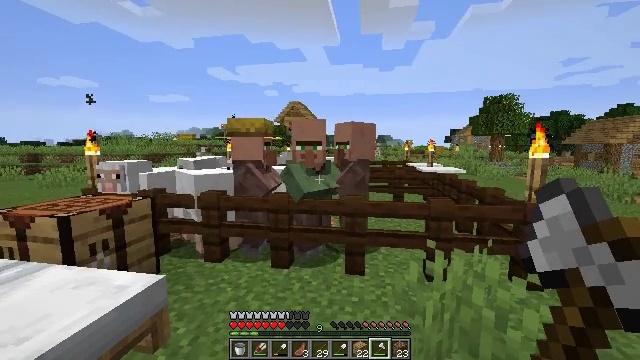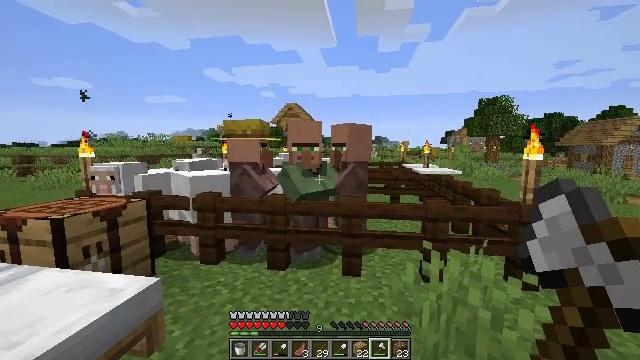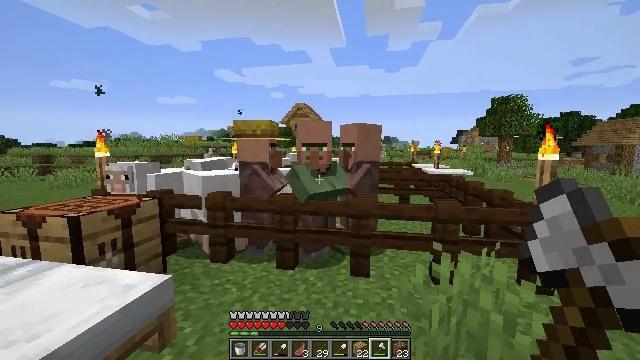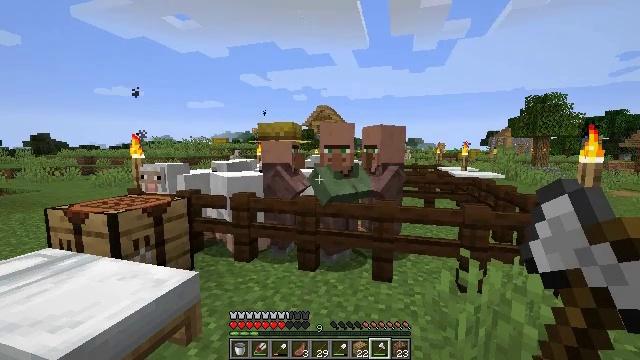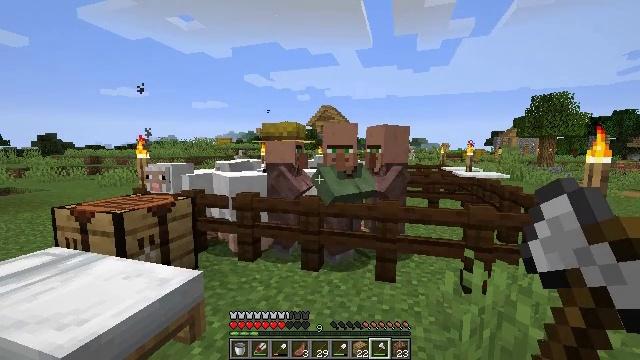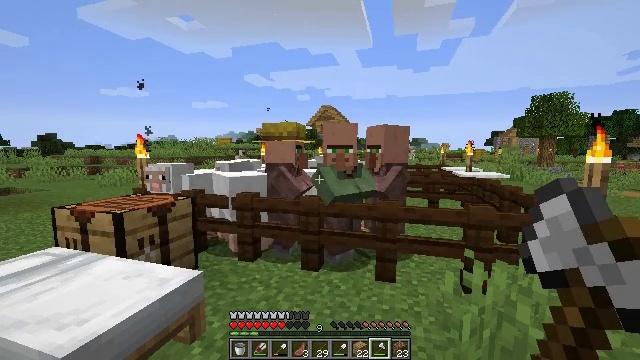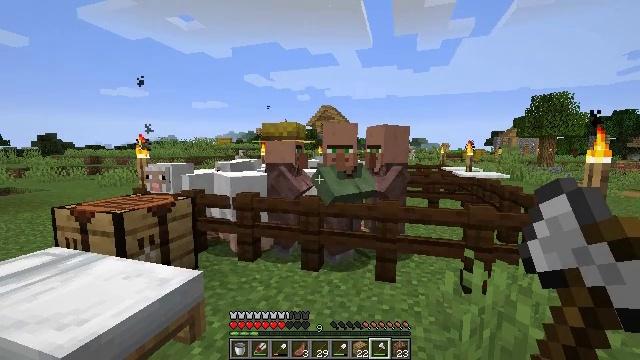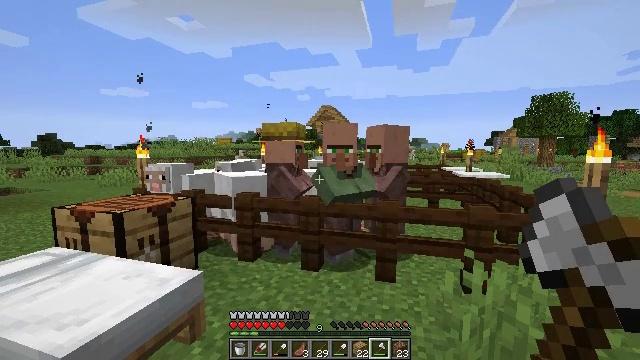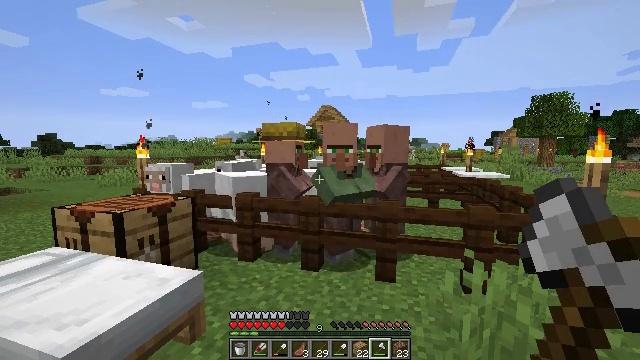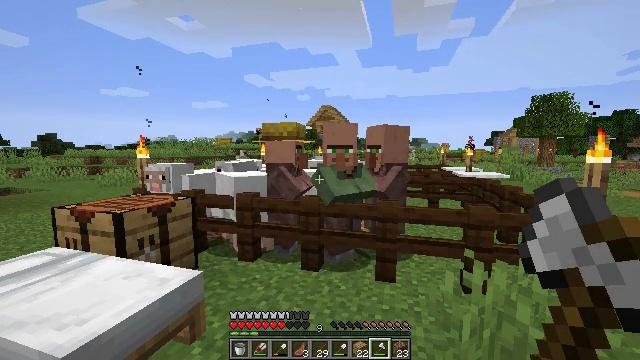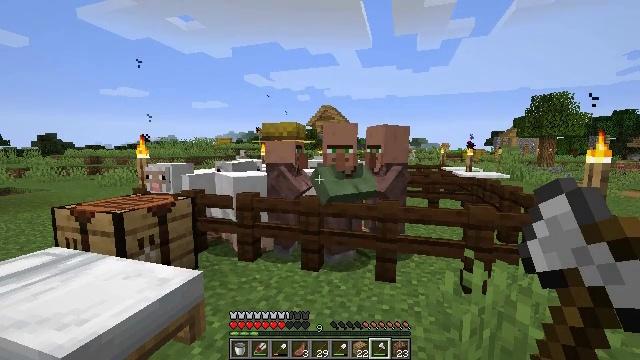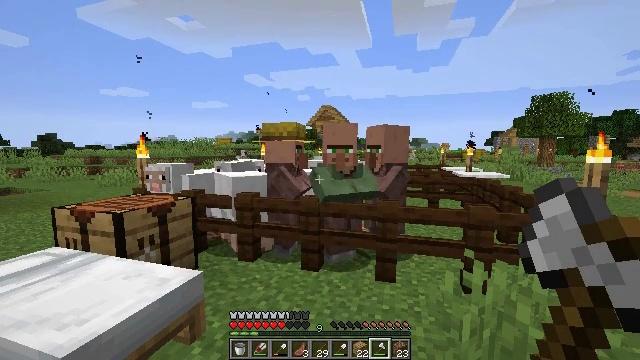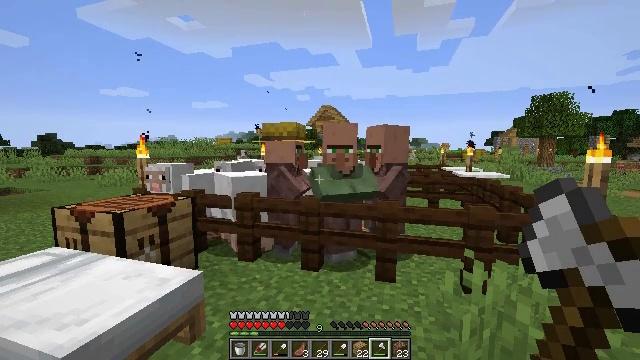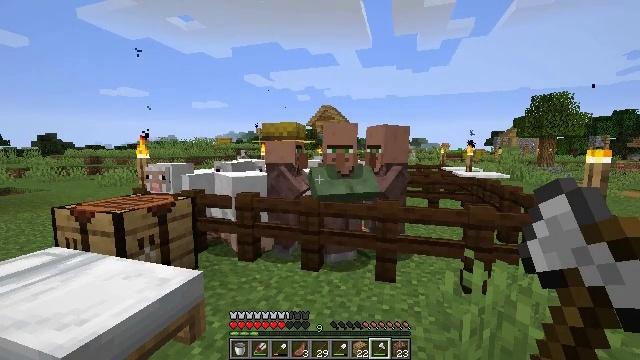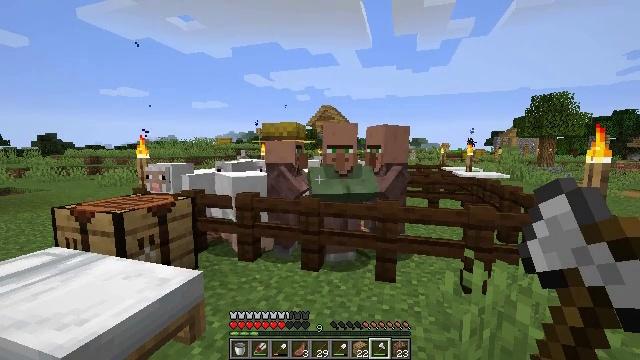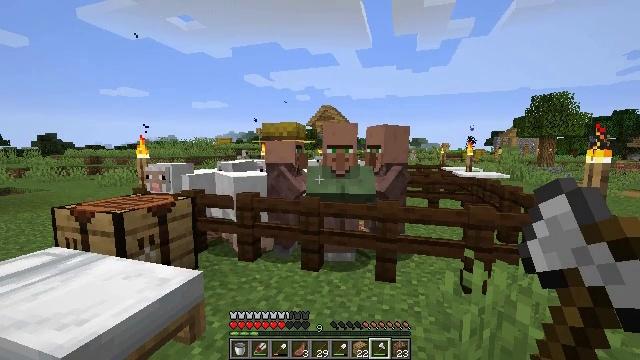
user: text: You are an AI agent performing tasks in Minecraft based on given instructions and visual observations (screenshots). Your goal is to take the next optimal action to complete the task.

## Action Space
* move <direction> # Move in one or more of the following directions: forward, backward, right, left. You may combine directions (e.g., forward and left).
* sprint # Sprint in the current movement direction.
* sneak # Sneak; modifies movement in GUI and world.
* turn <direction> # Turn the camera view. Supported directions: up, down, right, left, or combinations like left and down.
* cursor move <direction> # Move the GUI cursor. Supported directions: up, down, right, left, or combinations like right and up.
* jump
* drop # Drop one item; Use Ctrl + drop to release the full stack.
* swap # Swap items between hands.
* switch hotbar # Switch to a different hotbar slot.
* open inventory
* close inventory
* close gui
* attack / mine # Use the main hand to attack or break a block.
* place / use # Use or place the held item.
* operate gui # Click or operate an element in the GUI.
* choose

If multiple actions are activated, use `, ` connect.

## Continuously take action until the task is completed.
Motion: motion action
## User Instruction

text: Gather materials from the dark oak fence.
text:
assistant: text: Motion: no_op
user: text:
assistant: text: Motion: turn left
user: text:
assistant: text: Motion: turn left
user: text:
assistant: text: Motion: no_op
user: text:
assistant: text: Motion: no_op
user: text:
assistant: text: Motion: no_op
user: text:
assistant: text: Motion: no_op
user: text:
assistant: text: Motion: no_op
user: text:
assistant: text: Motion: no_op
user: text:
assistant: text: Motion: no_op
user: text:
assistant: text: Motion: no_op
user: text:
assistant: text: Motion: no_op
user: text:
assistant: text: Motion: no_op
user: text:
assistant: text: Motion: no_op
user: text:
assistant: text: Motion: no_op
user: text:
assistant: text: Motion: no_op
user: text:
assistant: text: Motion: no_op
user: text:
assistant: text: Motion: no_op
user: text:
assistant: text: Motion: no_op
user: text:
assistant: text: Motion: no_op
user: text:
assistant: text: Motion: no_op
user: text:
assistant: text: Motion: no_op
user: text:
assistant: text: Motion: no_op
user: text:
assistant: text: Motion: no_op
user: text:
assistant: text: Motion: no_op
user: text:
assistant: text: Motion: no_op
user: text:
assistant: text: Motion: no_op
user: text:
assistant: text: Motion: no_op
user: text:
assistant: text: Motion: no_op
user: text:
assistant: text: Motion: no_op